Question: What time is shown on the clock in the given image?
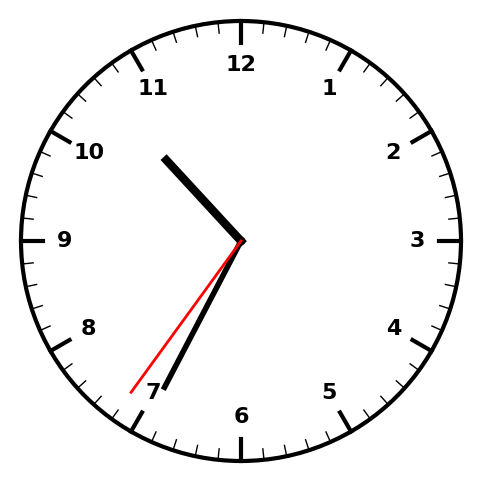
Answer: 10:34:36